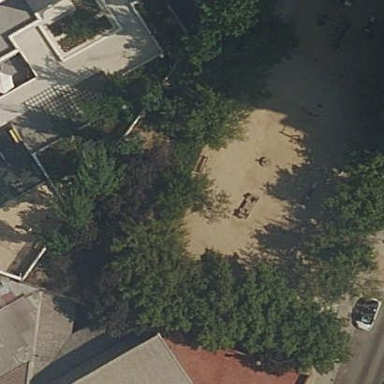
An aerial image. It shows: Lovely park for leisure and relaxation.